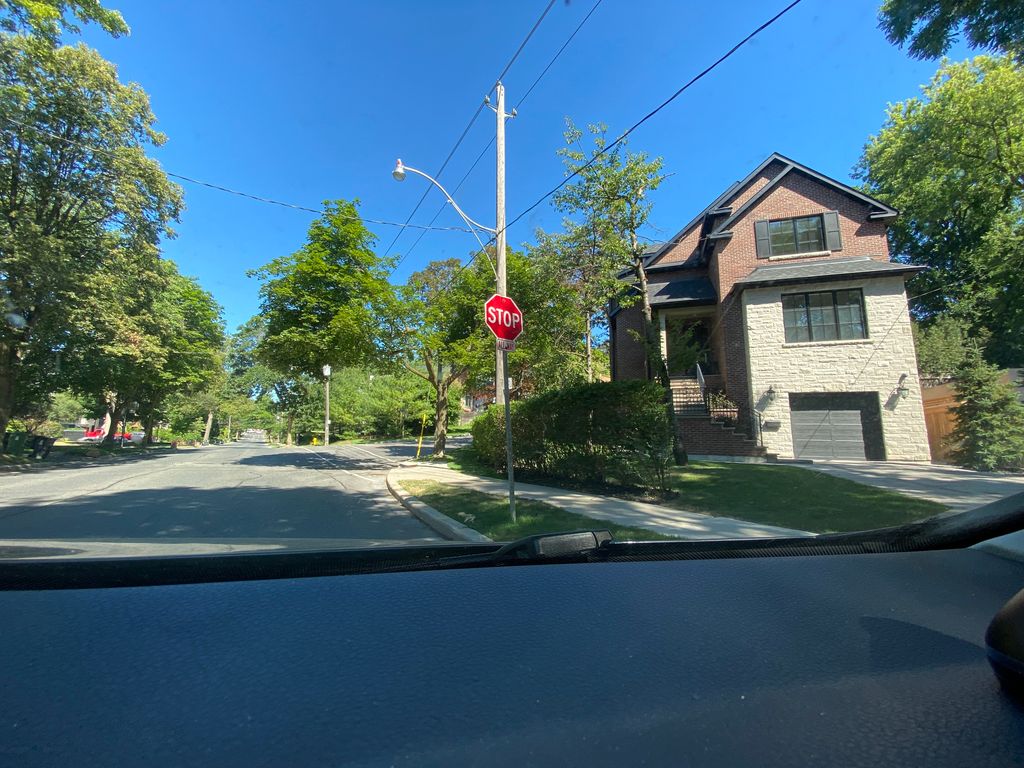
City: toronto